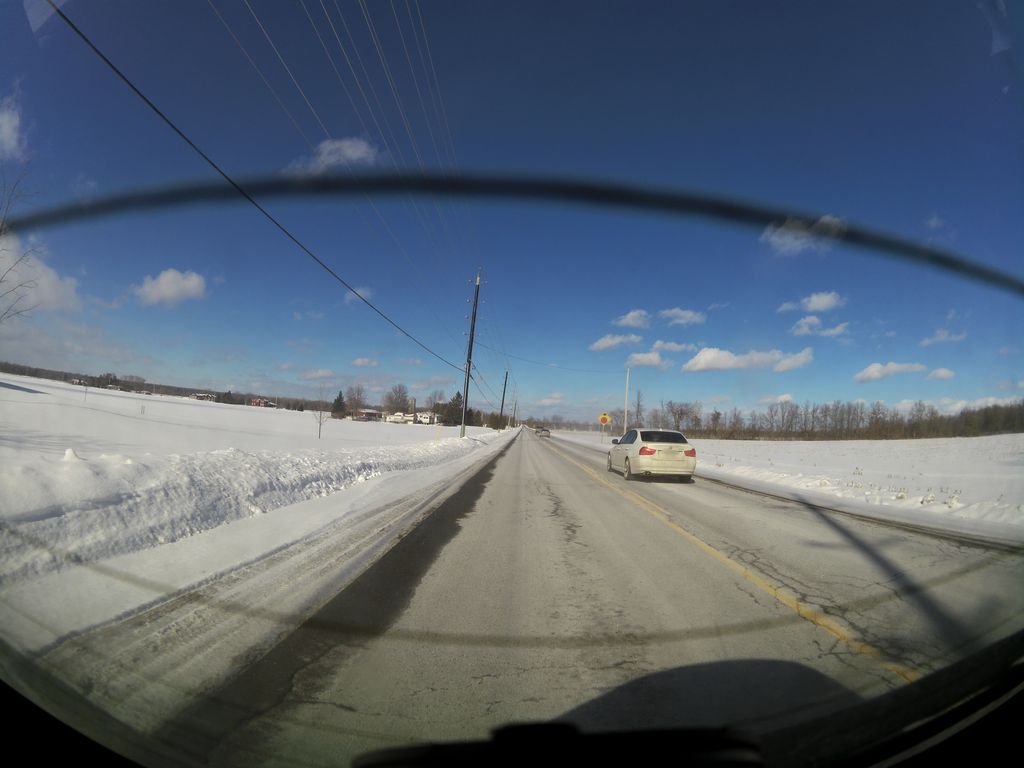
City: ottawa-gatineau